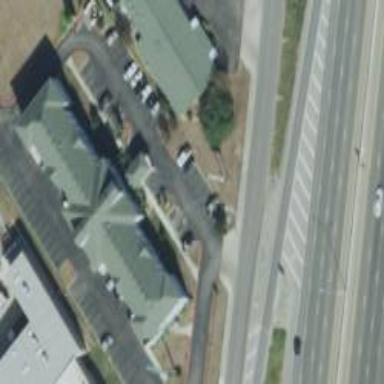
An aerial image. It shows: Hotel building.